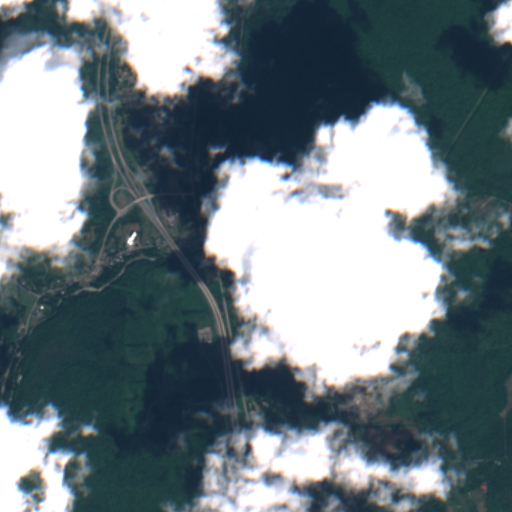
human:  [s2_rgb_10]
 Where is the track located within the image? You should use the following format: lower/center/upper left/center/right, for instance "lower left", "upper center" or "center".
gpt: There is no track in the image.